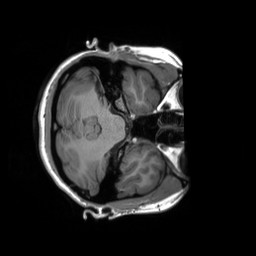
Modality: T1w
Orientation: axial
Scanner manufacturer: siemens
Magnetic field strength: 3 T
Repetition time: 2.3 s
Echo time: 0.00207 s